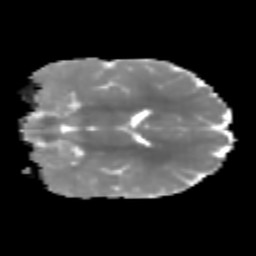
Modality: MD
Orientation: coronal
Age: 7
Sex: male
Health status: healthy